Question: I am having a trouble while fetching SERP (Search Engine Result) from yahoo to Google Sheets. I am trying to get on this page.
Here is xpath:
'''
//*[@id="yui_3_10_0_1_1474115100593_232"]
'''
Here is my query : 'site:linkedin.com/company/ 1011vc.com,TenEleven Ventures'

But I am not getting href that I am looking to get. Can I get any help with this issue. :'(
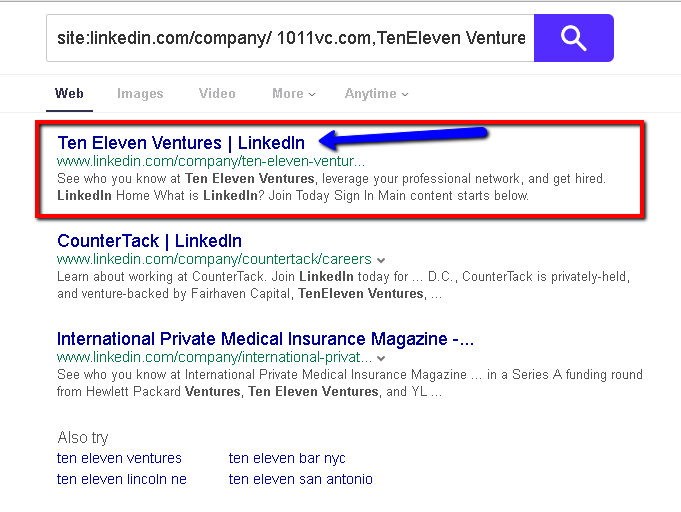
Answer: You can actually just simplify your xpath to '//h3/a/@href' and then wrap it in trim to only give you the first result - also as far as formatting - I personally always end up using regexreplace to get the piece I want, and reformat it as an actual url:
'''
=REGEXREPLACE(TRIM(IMPORTXML(A1,"//h3/a/@href")),"(^.*linkedin.com%2fcompany%2f)(.*)(/RK.*)","http://linkedin.com/company/$2")
'''
The regex basically groups the portions into 3 parts -
1) The beginning of the string up until you reach the part that has linkedin listed - represented as '^.*linkedin.com%2fcompany%2f' since the results return as the encoded url string
2) the wildcard value for the unique id or slug of the company profile - '(.*)'
3) Then the portion following after it so it know where to stop: '(/RK.*)'
Using regexreplace, you can then specify that you want it to replace the whole string with the '2nd' capture group - represented by a '$2' - then just to come full circle I reappend the first half of the final url so that it is not encoded
<URL>